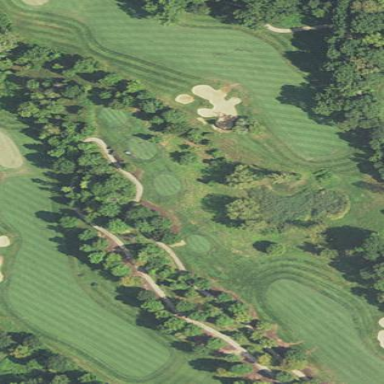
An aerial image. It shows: Golf fairway surrounded by grass.